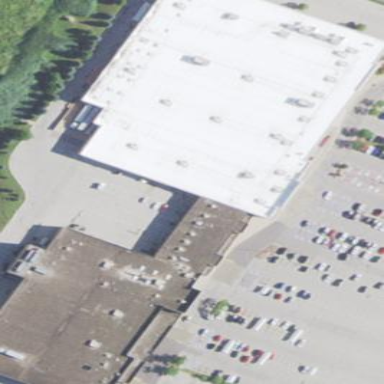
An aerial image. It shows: Commercial building.